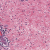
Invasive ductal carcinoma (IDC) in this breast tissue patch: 1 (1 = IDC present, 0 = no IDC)